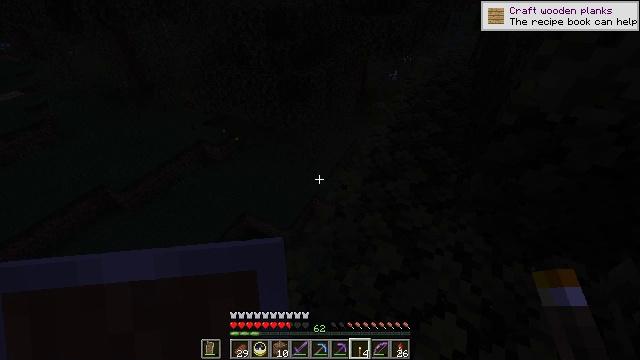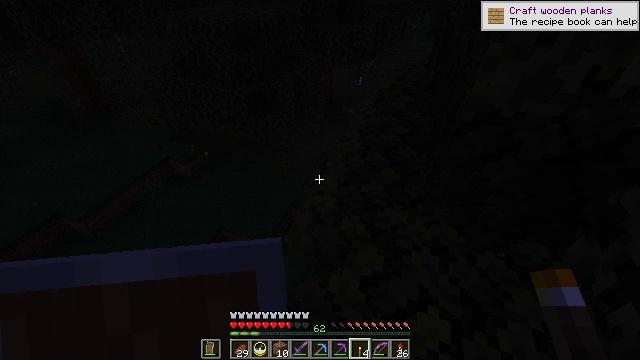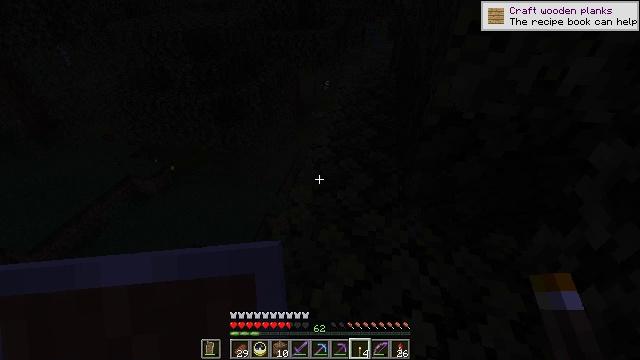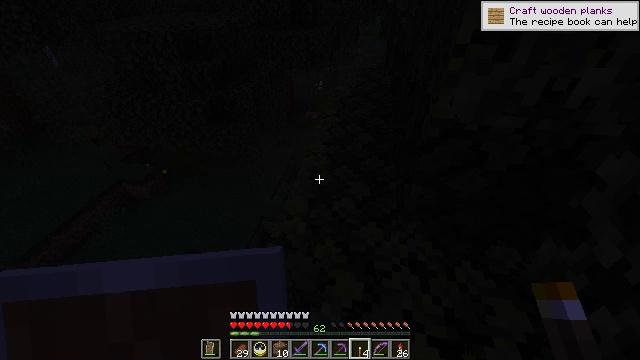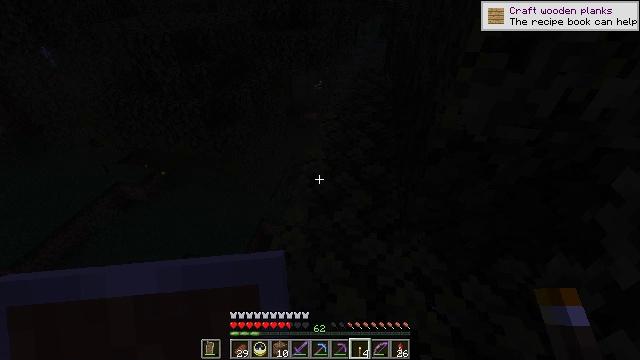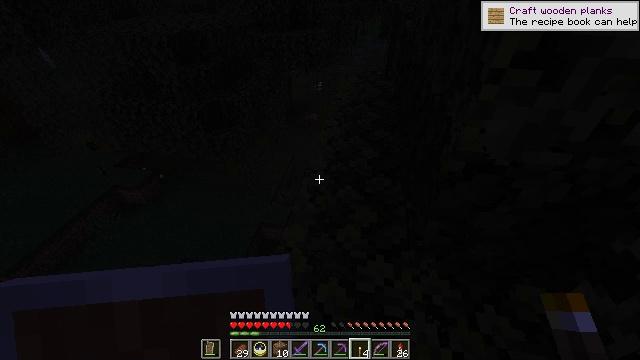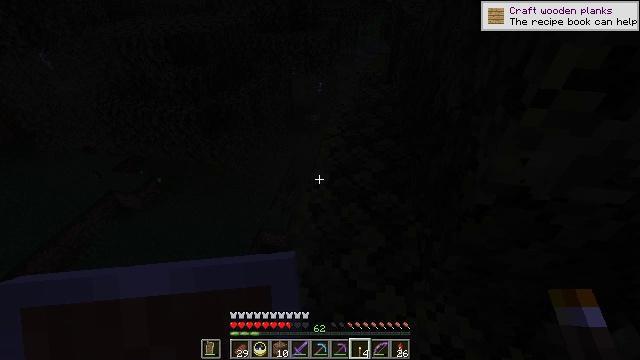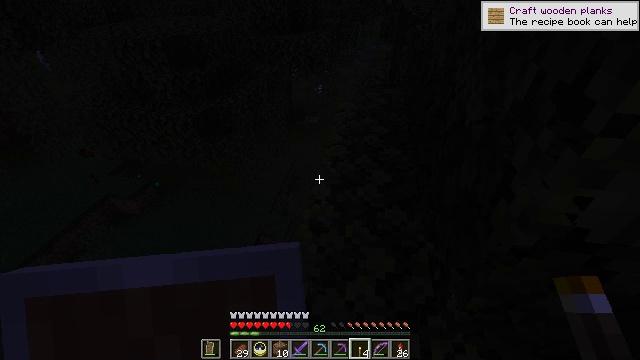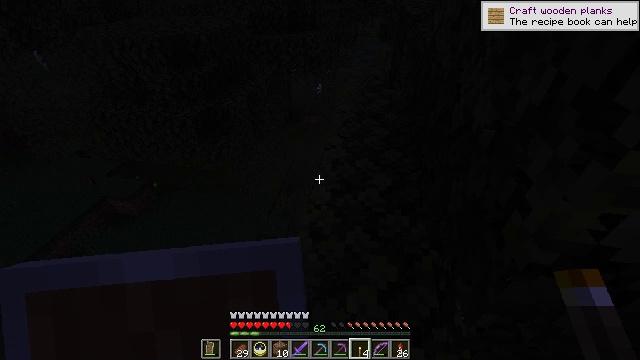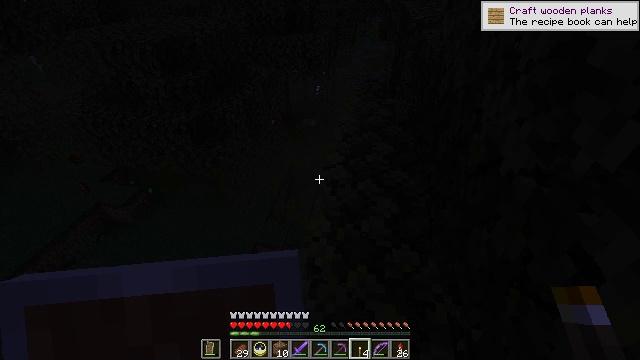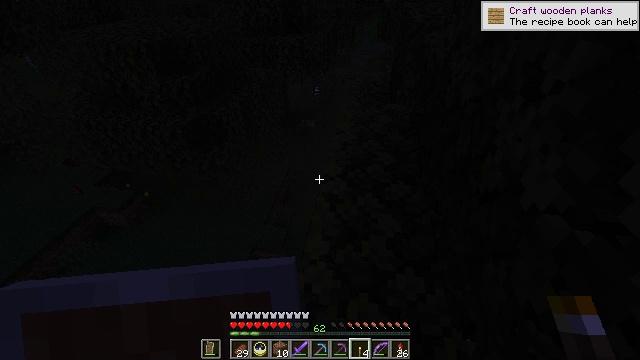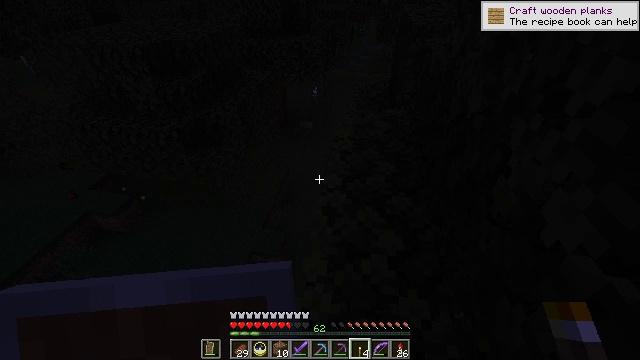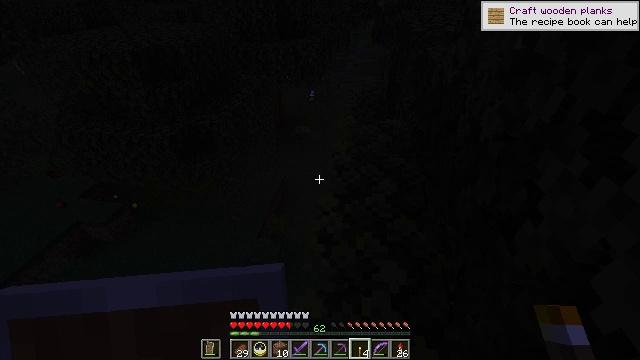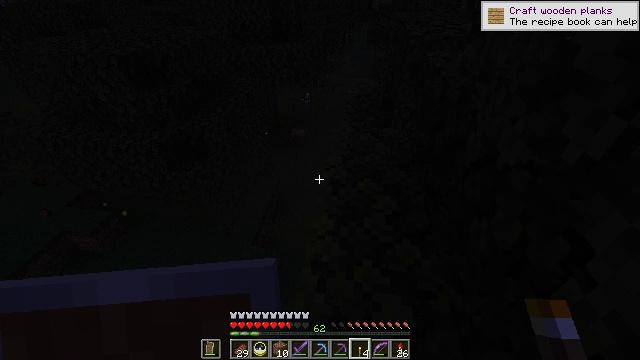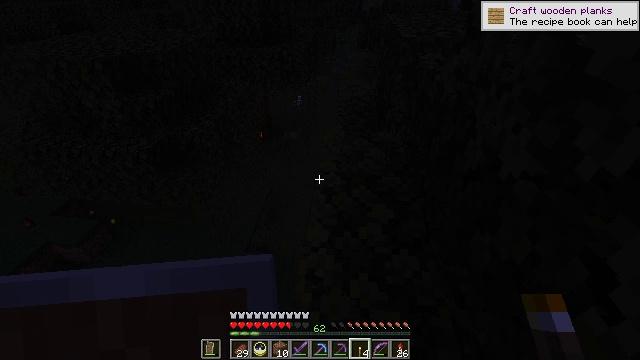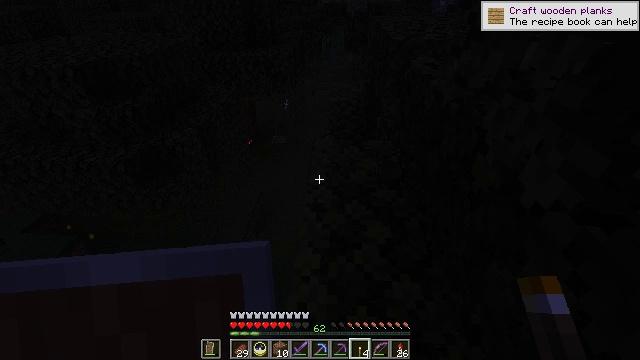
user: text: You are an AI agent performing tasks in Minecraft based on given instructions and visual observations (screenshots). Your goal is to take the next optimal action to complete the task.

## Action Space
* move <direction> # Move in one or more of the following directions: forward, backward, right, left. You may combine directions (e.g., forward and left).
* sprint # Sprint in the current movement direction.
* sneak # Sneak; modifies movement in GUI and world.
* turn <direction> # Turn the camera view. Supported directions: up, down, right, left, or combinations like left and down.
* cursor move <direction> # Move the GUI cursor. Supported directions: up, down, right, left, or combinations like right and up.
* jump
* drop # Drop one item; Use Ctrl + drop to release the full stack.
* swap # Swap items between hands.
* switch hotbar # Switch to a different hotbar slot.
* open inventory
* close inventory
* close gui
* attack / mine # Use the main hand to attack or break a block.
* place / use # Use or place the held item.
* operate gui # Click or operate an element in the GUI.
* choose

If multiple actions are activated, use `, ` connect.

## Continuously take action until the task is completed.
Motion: motion action
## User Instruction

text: Kill the slime.
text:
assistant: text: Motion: turn right and up
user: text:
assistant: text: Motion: move forward, turn right
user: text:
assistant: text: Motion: move forward, turn right
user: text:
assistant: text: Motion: move forward
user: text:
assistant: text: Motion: move forward
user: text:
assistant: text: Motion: move forward
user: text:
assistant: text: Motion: move forward
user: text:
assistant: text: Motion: move forward
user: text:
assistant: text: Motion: move forward
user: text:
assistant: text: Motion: move forward
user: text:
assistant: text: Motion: move forward
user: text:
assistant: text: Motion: move forward
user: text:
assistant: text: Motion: move forward, turn right
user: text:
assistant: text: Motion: move forward, turn right
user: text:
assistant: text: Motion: move forward, turn right
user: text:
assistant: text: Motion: move forward, turn right
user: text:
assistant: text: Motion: move forward
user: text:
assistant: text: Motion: move forward
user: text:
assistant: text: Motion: move forward
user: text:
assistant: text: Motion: move forward
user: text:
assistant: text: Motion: move forward
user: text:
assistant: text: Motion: move forward
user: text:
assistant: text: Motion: move forward
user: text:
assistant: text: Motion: move forward
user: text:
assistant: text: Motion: move forward
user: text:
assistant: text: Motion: move forward, turn right
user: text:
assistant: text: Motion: move forward
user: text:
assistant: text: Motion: move forward
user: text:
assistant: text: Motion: move forward
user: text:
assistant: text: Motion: move forward